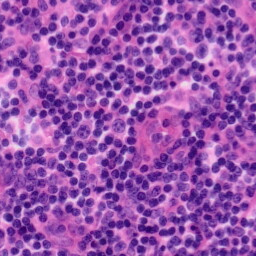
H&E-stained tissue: Tonsil